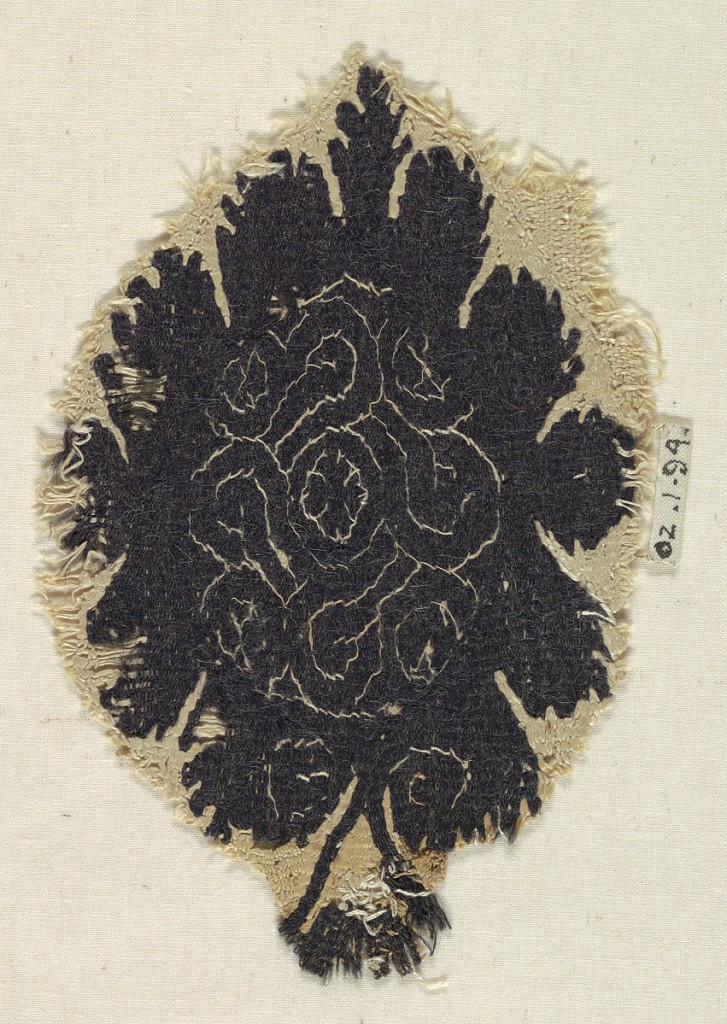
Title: Fragment
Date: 3rd–4th century
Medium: Warp; S-spun linen. Wefts; S-spun linen, S-spun wool Technique; slit tapestry with supplementary weft wrapping
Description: A leaf shape with geometric patterning in the center.